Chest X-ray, PA view. Patient: 46 years old, sex M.
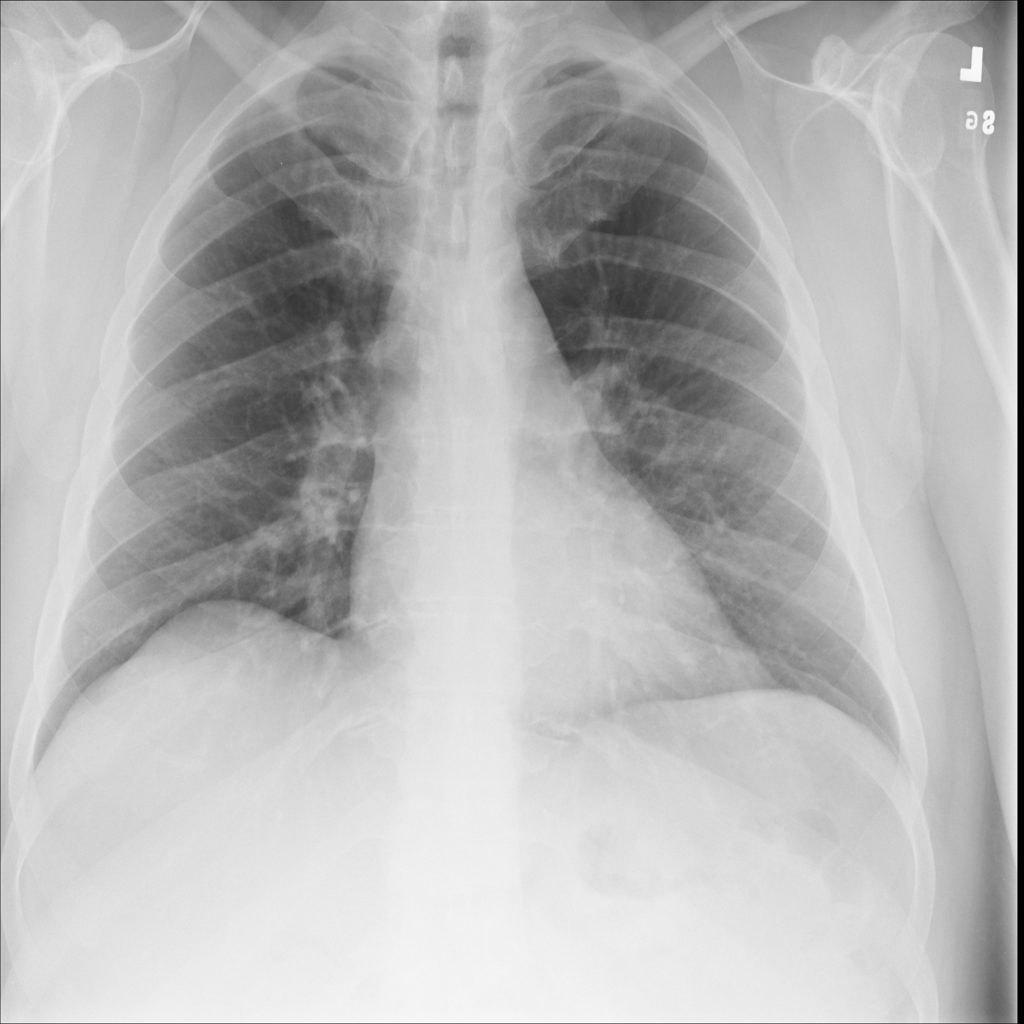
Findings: No Finding